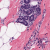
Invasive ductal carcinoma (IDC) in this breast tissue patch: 0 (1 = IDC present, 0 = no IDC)